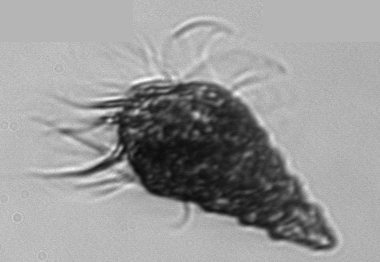
Label: Laboea_strobila